Question: I have encountered a situation where xcode stops auto-completing and if you try to write a variable that already been defined xcode says '<< error type>>'.
Here is my error:

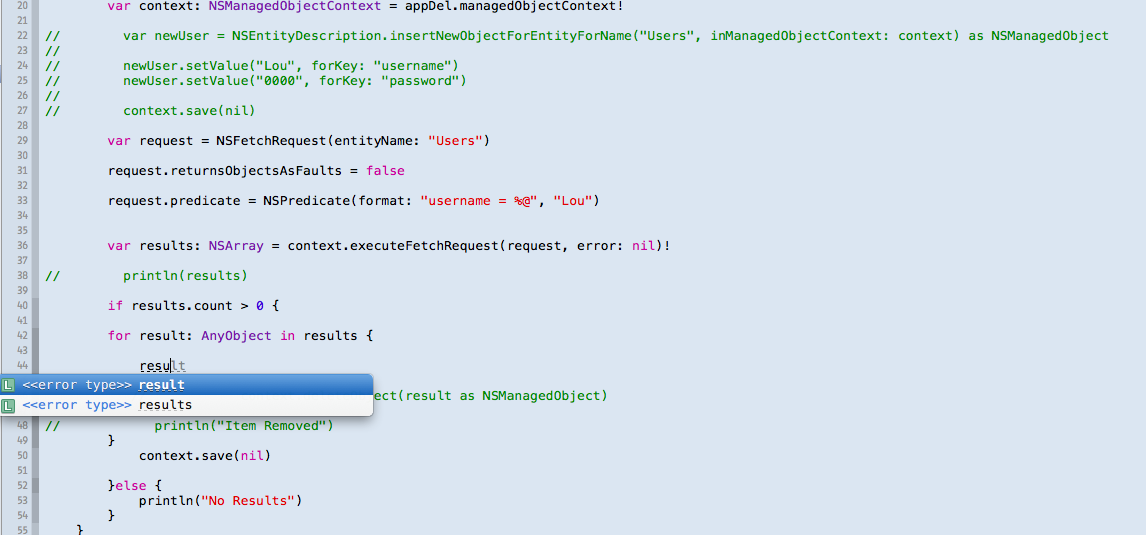
Answer: Often this indicates that your code doesn't currently compile. Swift often has trouble computing types on code that itself isn't correct. In some cases it's a bug in the compiler. Use of 'AnyObject' can be particularly confusing to the compiler, and should be avoided as much as possible. In this case, 'AnyObject' is required, but you should try to get it converted to a specific type quickly. Don't return '[AnyType]' for instance if you can possibly help it.
But the short answer is that the Swift compiler is still evolving, and it can't always work out types in complex situations, particularly on partial or (currently) incorrect code.
Note that you're using 'var' for a lot of things that should be 'let'. Unless you actually need to modify the variable, you should prefer 'let'. It helps you prevent many kinds of bugs, and can be easier on the compiler to deal with (since the variable has fewer ways it can change).